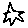
Label: star